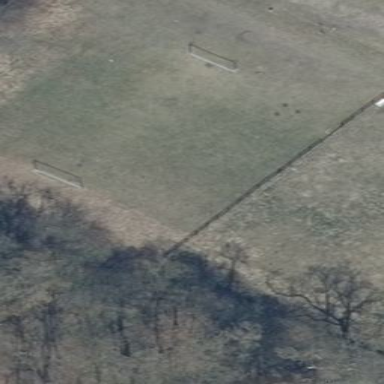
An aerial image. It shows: Soccer pitch designated for leisure and sports activities.